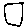
Label: square